Question: This is a pretty bizarre bug:
The following code:
'''
a = 'string1'
b = 'string2'
test_dict = {'col1':{a:type(a), b:type(b)},'col2':{a:type(a), b:type(b)}}
pd.DataFrame(test_dict)
'''
In a normal ipython console yields the following as expected:
'''
col1 col2
string1 <type 'str'> <type 'str'>
string2 <type 'str'> <type 'str'>
'''
However in the ipython notebook, the cells where the type should be displayed is empty:

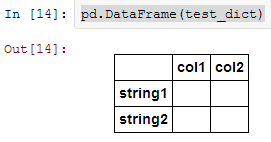
Answer: I suspect that if you do a View->Source in your browser you will see the expected <type ...>. What's happening is that the browser thought this was an HTML tag, didn't recognize it, and simply threw it out.
Note: if I had not typed '&amp;lt;type ...>' in this answer, the same thing would have happened to my answer.